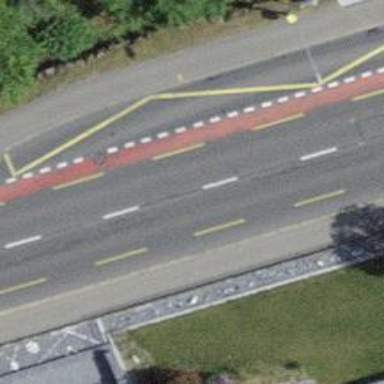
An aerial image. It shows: Bus stop with designated stop position for public transport.